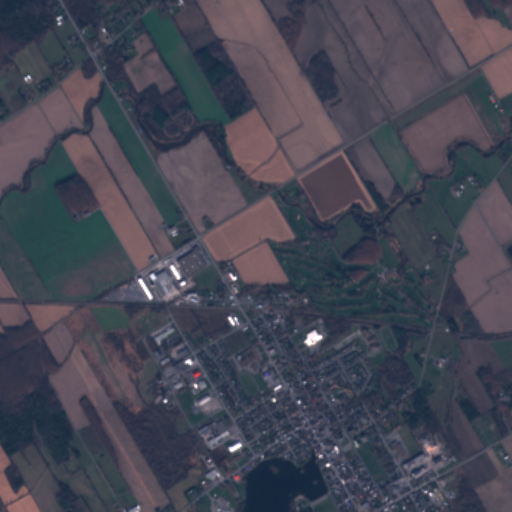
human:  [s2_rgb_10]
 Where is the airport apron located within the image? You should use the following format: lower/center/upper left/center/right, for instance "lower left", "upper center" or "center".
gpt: The airport apron is located in the upper right of the image.
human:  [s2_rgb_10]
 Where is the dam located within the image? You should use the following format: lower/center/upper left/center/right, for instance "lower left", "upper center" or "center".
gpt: The dam is located in the upper center of the image.
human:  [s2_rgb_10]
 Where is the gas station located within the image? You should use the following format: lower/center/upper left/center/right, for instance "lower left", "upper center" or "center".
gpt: The gas station is located in the center of the image.
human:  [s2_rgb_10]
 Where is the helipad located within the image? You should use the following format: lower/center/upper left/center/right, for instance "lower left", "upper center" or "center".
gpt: The helipad is located in the lower center of the image.
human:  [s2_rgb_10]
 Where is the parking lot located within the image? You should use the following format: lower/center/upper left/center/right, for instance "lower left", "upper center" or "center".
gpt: The parking lot is located in the lower right of the image.
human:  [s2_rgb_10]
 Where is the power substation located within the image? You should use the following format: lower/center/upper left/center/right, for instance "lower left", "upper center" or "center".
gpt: The power substation is located in the lower left of the image.
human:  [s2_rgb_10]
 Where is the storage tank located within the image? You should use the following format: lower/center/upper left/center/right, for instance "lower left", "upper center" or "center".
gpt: The storage tank is located in the lower left of the image.
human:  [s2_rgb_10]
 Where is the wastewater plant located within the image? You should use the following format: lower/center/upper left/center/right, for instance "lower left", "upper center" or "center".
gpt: The wastewater plant is located in the center right of the image.
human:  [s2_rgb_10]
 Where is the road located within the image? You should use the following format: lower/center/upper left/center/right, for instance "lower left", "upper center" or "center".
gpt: There is no road in the image.